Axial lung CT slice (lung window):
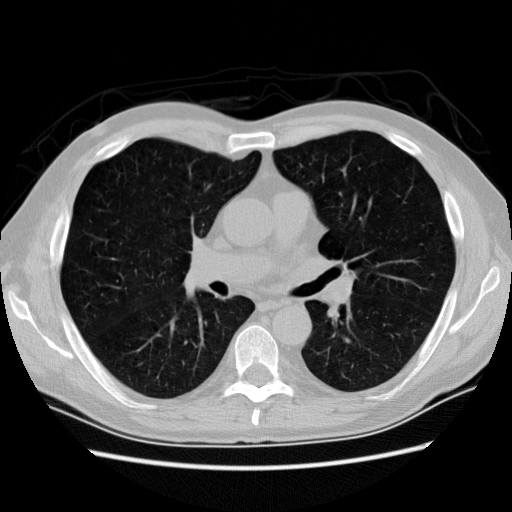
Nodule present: no